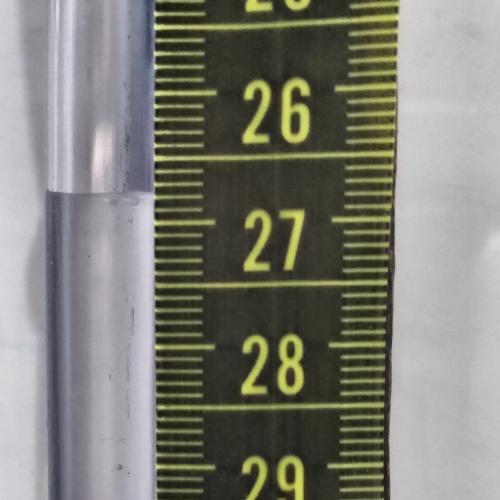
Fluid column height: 26.8 cm